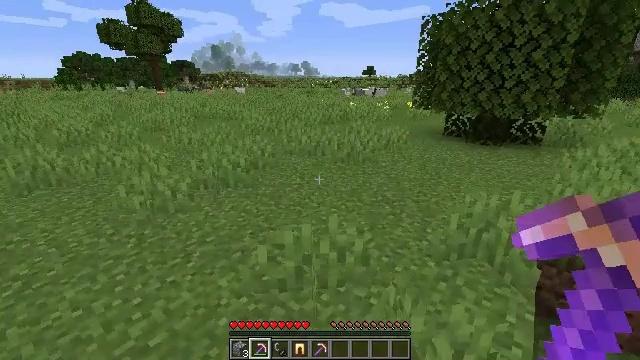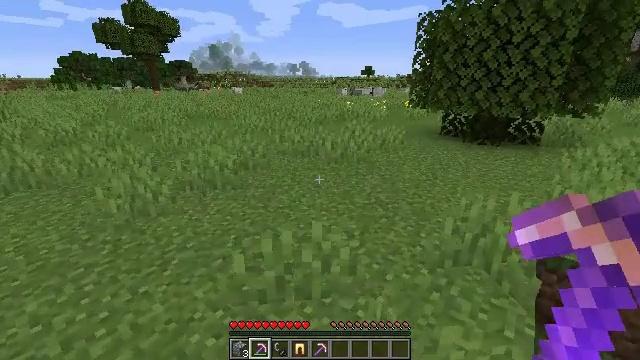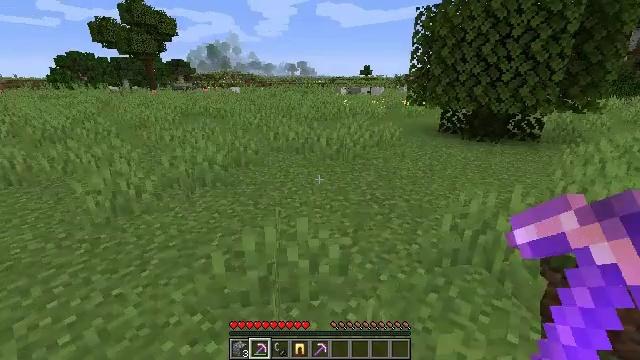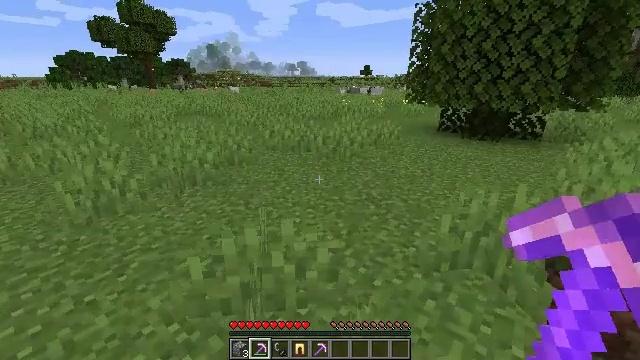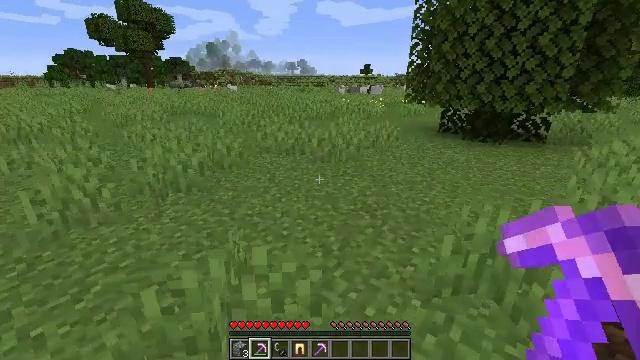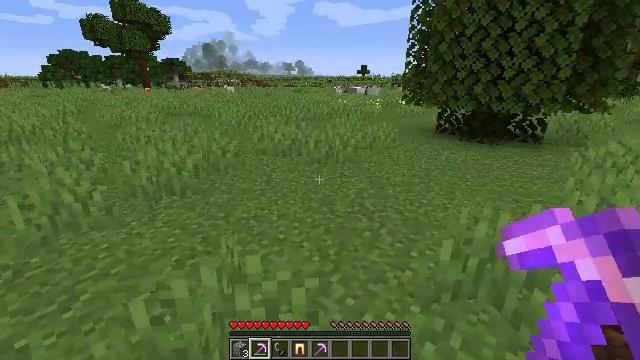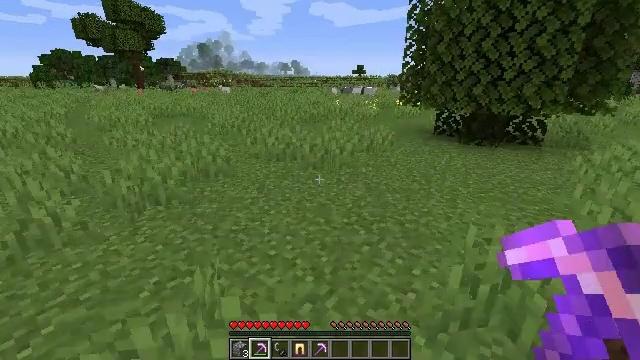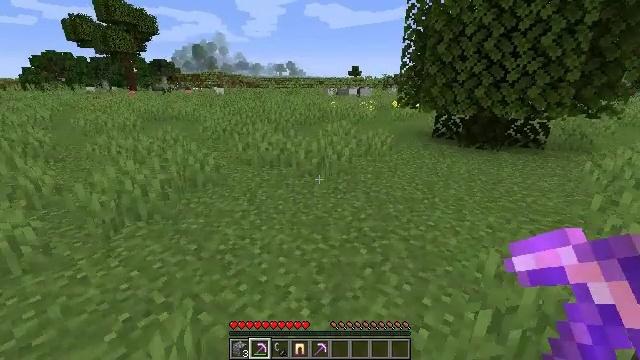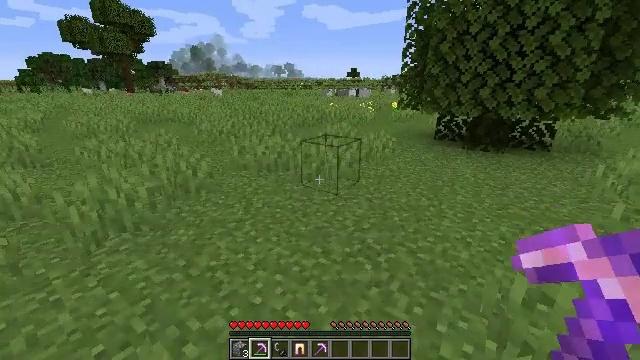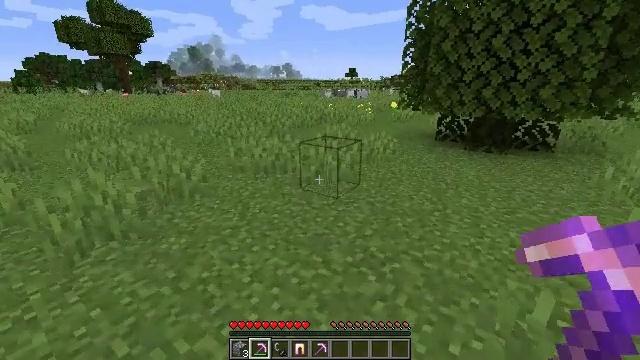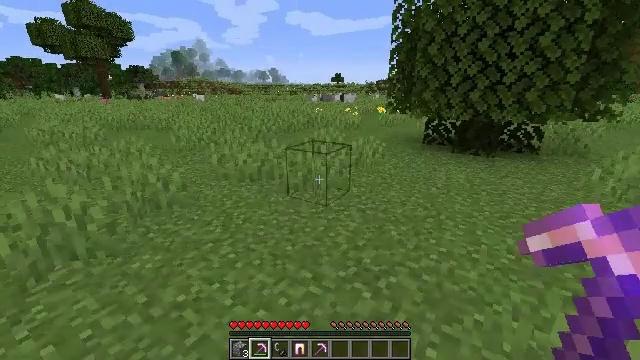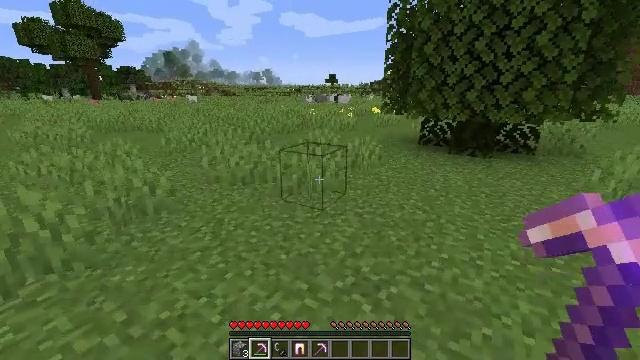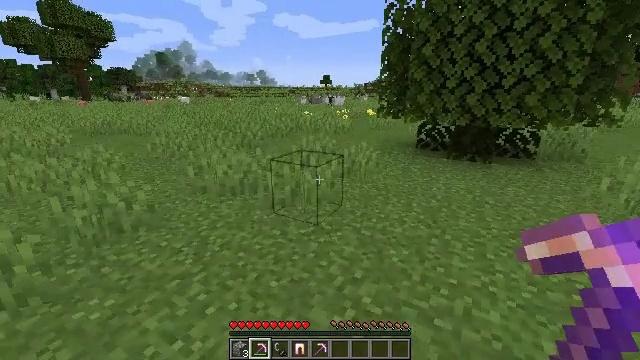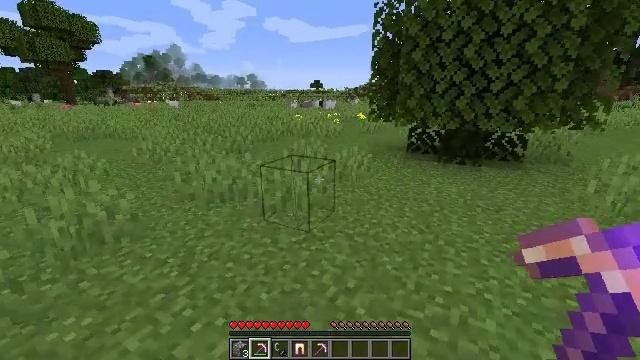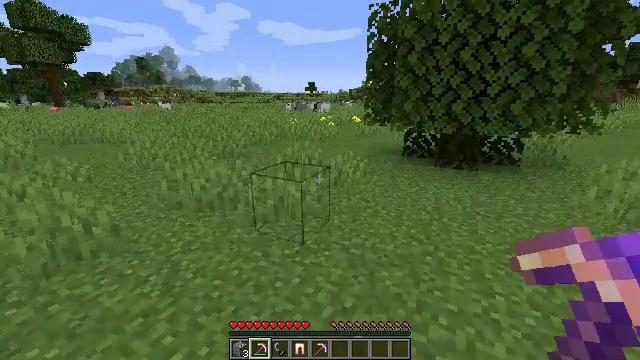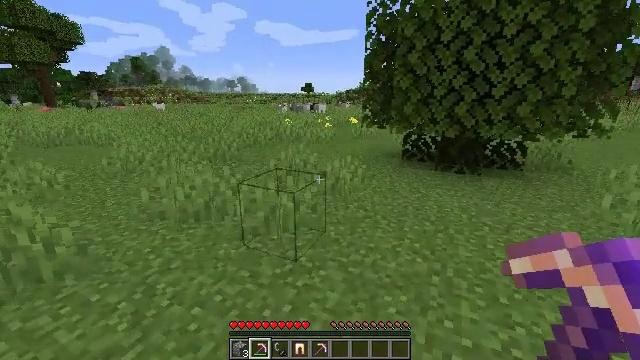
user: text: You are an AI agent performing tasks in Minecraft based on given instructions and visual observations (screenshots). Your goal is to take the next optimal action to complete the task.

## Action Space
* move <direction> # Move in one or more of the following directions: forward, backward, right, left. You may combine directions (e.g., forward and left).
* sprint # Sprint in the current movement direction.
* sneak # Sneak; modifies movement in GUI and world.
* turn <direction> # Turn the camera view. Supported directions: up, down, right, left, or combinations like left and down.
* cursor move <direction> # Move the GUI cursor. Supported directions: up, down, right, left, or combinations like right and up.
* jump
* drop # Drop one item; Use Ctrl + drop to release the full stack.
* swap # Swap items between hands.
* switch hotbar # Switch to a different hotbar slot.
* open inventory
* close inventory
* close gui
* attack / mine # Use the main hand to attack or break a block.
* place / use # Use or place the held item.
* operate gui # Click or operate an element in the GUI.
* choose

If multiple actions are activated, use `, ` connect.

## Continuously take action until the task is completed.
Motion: motion action
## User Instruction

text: Trim the tree by mining oak leaves.
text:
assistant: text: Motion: move forward
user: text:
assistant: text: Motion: move forward
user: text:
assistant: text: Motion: move forward
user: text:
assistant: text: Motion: move forward
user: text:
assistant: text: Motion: move forward
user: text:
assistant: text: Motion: move forward
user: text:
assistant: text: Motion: move forward
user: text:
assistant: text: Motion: move forward
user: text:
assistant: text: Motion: move forward
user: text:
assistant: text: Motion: move forward, turn right
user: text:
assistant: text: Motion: move forward, turn right
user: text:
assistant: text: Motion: move forward, turn right
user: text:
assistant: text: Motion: move forward, turn right
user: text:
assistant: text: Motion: move forward, turn right
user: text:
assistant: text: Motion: move forward
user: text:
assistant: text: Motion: move forward
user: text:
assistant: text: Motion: move forward, turn right
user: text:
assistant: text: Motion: move forward, turn right and up
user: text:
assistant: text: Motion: move forward, turn right
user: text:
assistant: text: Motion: move forward, turn right
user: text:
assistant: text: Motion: move forward, turn right and up
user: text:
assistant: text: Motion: move forward and move left, turn right and up
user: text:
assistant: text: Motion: move forward and move left, turn right
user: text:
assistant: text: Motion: move forward and move left
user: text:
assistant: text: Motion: move forward and move left
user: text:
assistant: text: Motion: move forward and move left, turn right
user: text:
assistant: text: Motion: move forward and move left
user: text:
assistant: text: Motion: move forward and move left
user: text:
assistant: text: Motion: move forward and move left, turn right
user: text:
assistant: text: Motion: move forward and move left, turn right